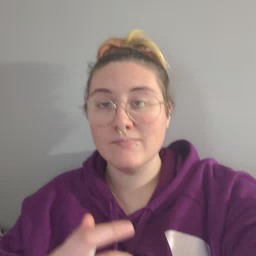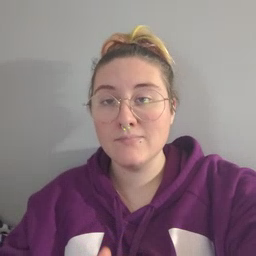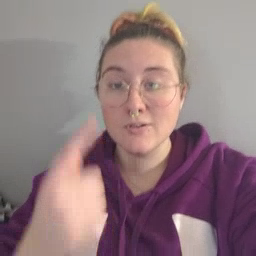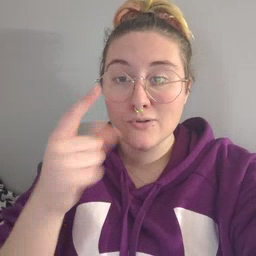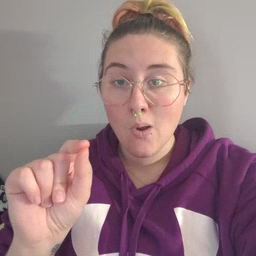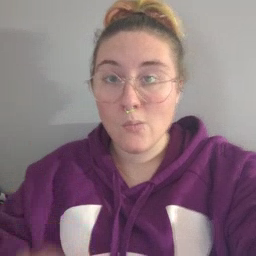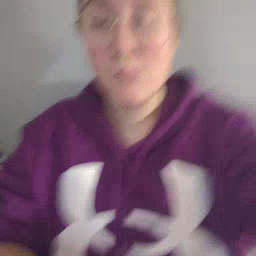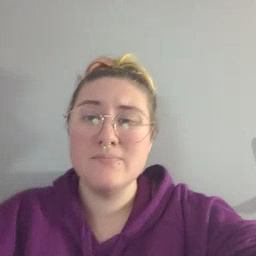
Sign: go